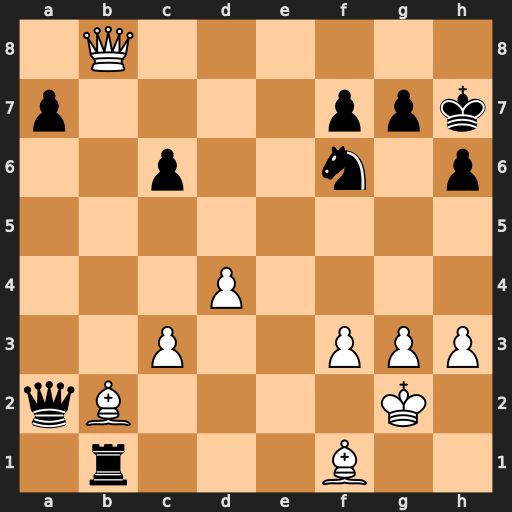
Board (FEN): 1Q6/p4ppk/2p2n1p/8/3P4/2P2PPP/qB4K1/1r3B2
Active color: w
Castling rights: -
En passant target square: -
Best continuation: Bd3+ g6 Bxb1